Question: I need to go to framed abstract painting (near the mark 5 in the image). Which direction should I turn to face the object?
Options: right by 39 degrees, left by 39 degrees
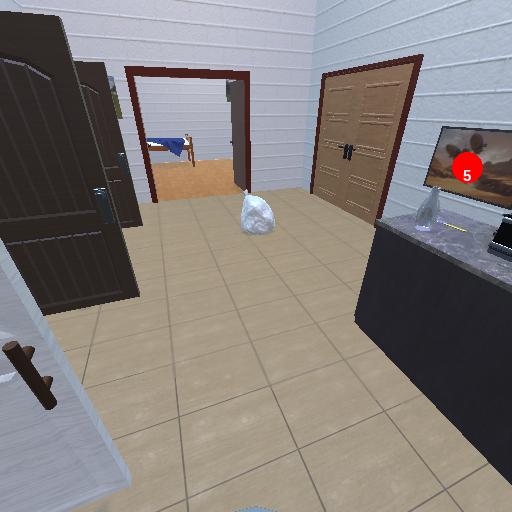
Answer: right by 39 degrees